Question: I'm using MVVM Light.
This is my scenario:
I want to add one or more student through a window, and there are two ways to achieve this.
The first is to list all students(displaying UserControl1), and the other is to manually input the student's name (displaying UserControl2).
The 'Window' consist of a 'ContentControl' (which is one of two 'UserControl's) and some 'Button's on the bottom.

The Window and two different UserControl corresponds 3 different Viewmodels(AddStudentsViewModel, AutoScanStudentsViewModel and ManuallyAddStudentViewModel).
I'm new to MVVM, so I can't determine if
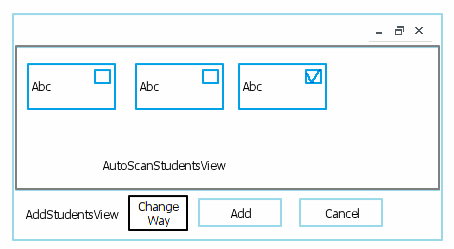
Answer: For the specific example that you have given, I would expose the latter 2 ViewModels as properties of the AddStudentsViewModel.
However, if it was valid for the latter 2 ViewModels to be shown on their own, i.e. in a PopupWindow, there would be no reason why you couldn't add them to your ViewModelLocator as well.